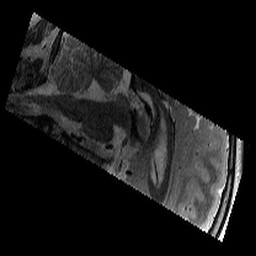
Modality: T2w
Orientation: sagittal
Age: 10
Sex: male
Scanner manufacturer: siemens
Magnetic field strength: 3 T
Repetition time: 9.23 s
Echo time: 0.067 s